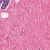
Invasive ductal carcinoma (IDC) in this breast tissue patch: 0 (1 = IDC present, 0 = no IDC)